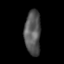
Tissue: lung
Cell type: Epithelial cells
Senescence score: 0.1688
Nuclear area (px): 705
Mean DAPI intensity: 86.014